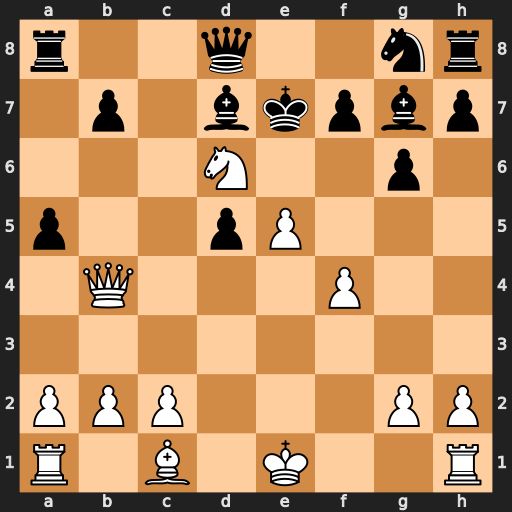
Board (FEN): r2q2nr/1p1bkpbp/3N2p1/p2pP3/1Q3P2/8/PPP3PP/R1B1K2R
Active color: w
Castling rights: KQ
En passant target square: -
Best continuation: Nf5+ Ke6 Nxg7#